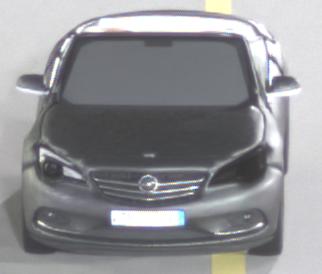
Make: Opel
Model: Cascada 1.4 Turbo
Detailed model: Cascada
Model produced from: 2013/03
Model produced until: 2015/01
Doors: 2
Color: gray
Road condition: dry road
Daytime: night
Contrast: high contrast